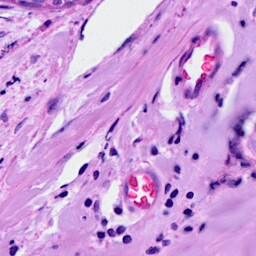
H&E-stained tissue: Breast